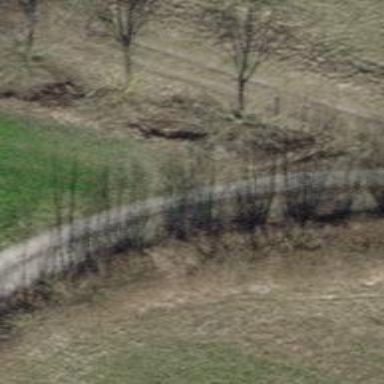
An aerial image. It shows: Hedge acting as barrier.